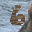
Label: 6